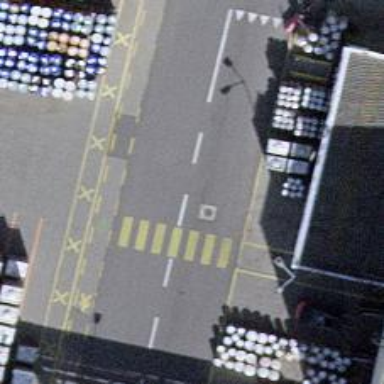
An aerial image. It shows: Uncontrolled zebra crossing.